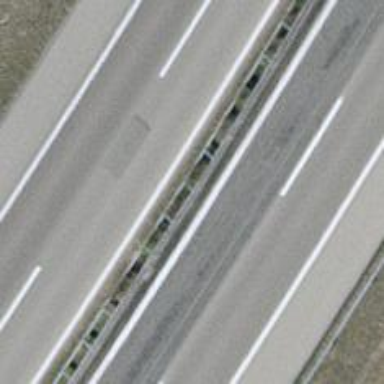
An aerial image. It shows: Asphalt motorway.